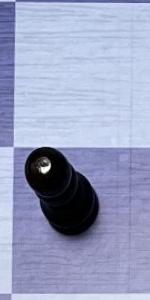
Label: Pawn_Black